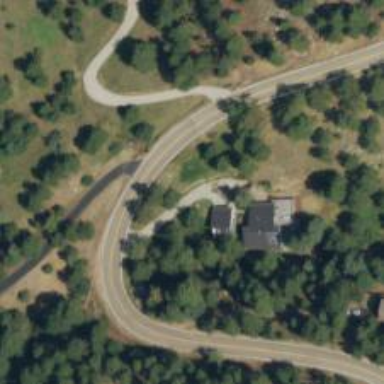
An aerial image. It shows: Driveway.